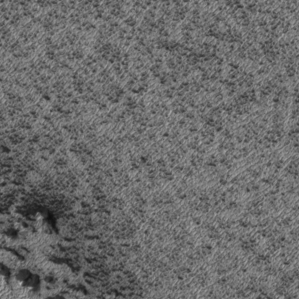
Label: frost